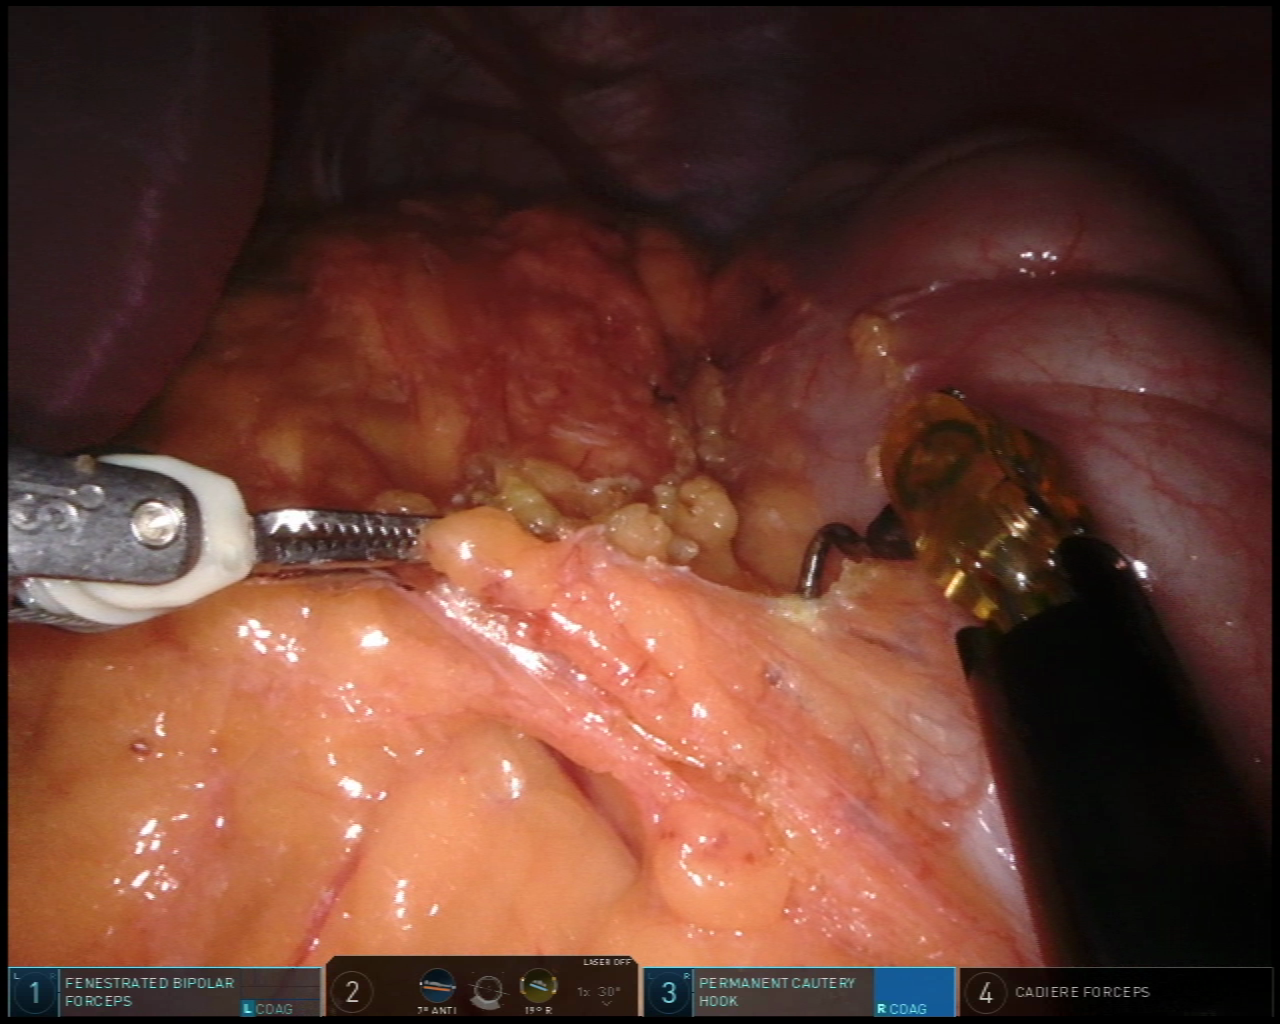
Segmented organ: liver
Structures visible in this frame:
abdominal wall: yes
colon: yes
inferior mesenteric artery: no
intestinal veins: no
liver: yes
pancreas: no
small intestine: no
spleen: no
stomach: no
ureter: no
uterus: no
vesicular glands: no